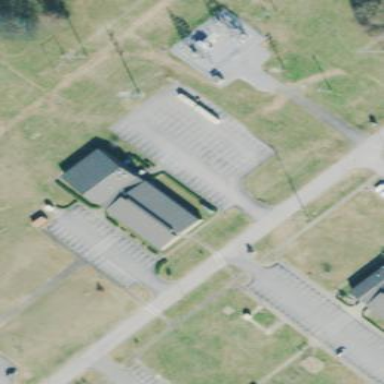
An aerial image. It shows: Office building.